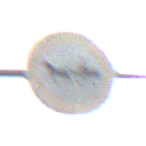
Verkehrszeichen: VerbotGespannfuhrwerke
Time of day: Midday
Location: Outdoor (Nature)
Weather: PartlyCloudy
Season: NotSpecified
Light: Natural